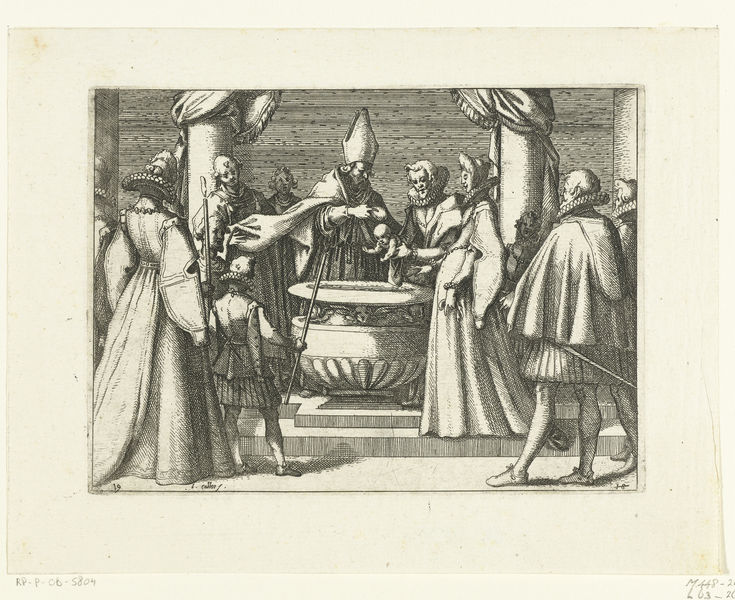
Titel: Doop van de zoon van Margaretha van Oostenrijk en Filips III
Künstler: Jacques Callot
Standort: Amsterdam
Institution: Rijksmuseum
Schlagwörter: mann, frauen, männer, säule, säulen, zeichnung, bibel, falten, kragen, vorhang, kirche, mantel, kind, renaissance, spanien, knaben, baby, saal, treppe, bischof, papst, stufe, podest, druck, stich, schwarzweiß, degen, mittelalter, priester, kostüme, tempel, königin, taufe, maria, kupferstich, biblisch, mittelalterlich, kessel, säugling, taufbecken, venezianisch, kronprinz, taufstein, königig, täufling, tuafe